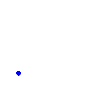
Particle: electron